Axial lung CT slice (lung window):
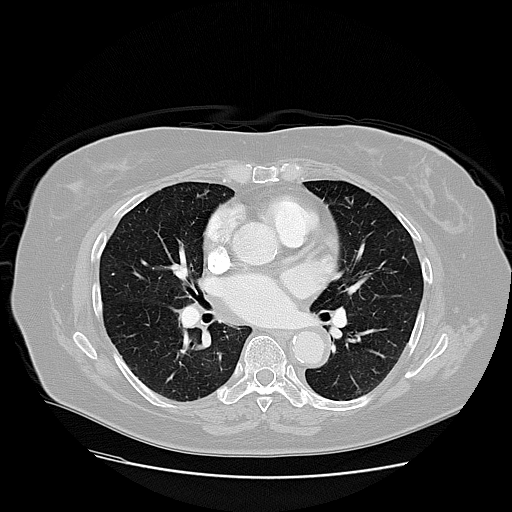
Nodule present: no